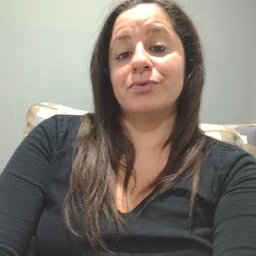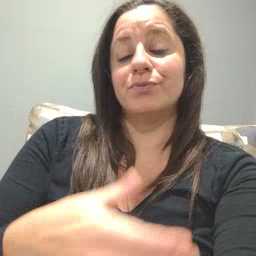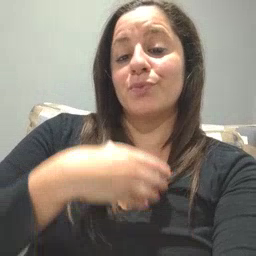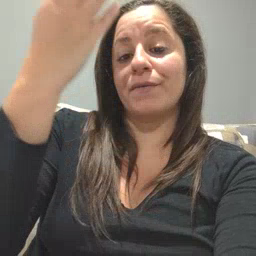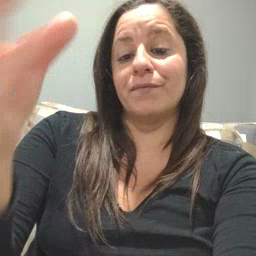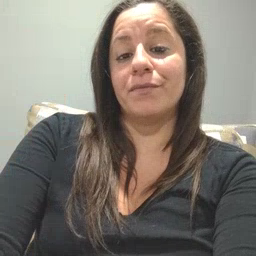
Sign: giraffe